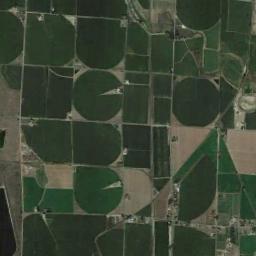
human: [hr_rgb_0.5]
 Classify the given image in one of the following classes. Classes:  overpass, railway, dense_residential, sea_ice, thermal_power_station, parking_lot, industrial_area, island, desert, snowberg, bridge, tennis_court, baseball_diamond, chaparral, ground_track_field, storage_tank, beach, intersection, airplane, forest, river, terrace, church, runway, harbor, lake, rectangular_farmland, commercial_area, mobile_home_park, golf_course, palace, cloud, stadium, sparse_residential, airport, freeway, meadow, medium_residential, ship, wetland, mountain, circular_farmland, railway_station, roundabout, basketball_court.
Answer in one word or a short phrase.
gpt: circular_farmland